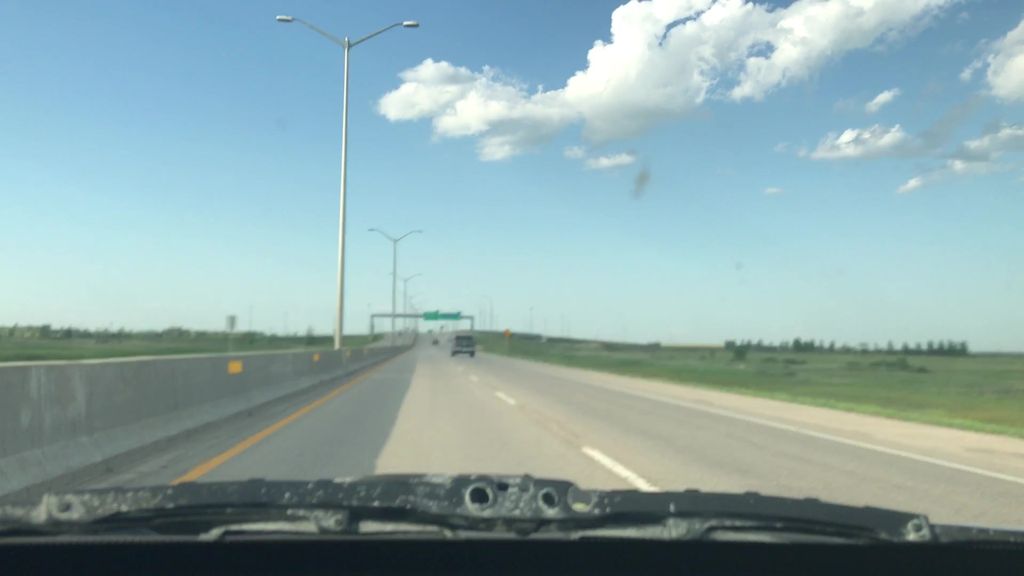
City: winnipeg